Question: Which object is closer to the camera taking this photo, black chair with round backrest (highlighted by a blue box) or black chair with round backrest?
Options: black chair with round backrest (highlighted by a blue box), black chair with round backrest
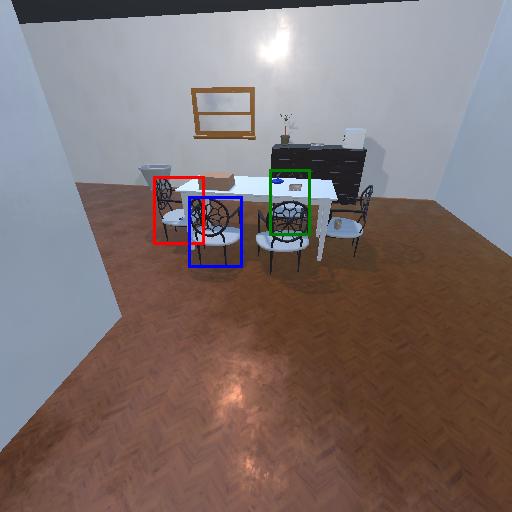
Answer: black chair with round backrest (highlighted by a blue box)